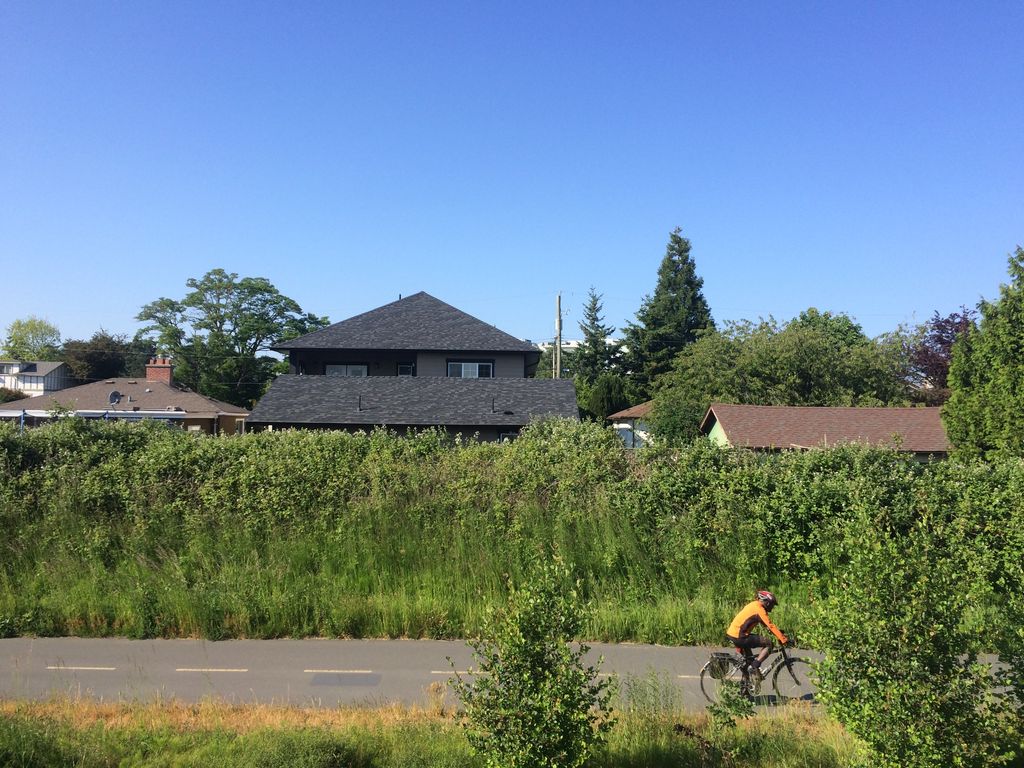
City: victoria